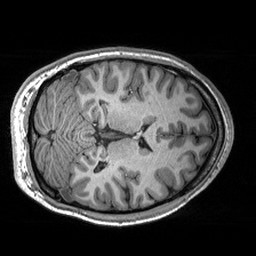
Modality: T1w
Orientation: axial
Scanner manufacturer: siemens
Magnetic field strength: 3 T
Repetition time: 2.53 s
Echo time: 0.00288 s